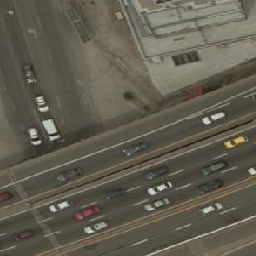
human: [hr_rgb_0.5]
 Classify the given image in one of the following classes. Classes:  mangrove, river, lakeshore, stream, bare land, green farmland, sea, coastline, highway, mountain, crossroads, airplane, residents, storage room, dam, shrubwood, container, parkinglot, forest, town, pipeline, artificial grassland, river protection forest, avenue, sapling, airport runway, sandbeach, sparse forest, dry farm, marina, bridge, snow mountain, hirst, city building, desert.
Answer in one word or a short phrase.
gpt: highway